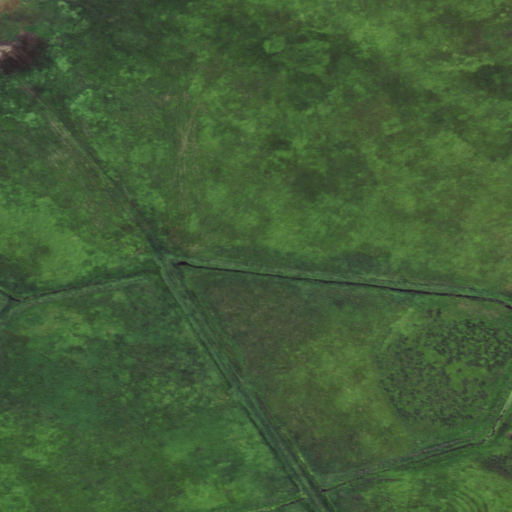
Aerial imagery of valley in Nebraska named Cutcomb Valley containing only herbaceous wetlands